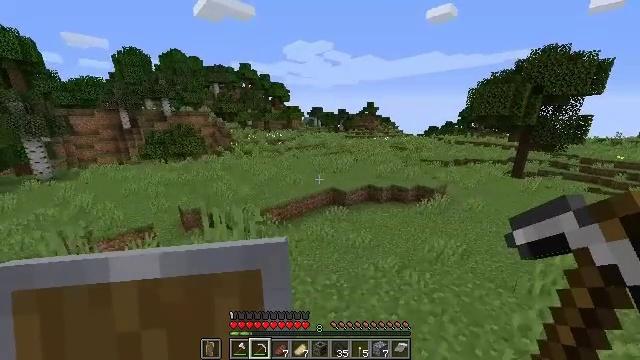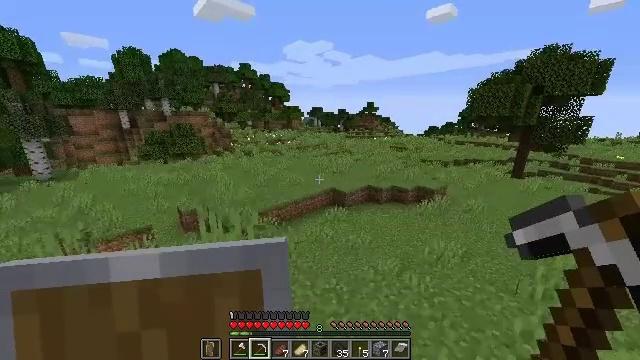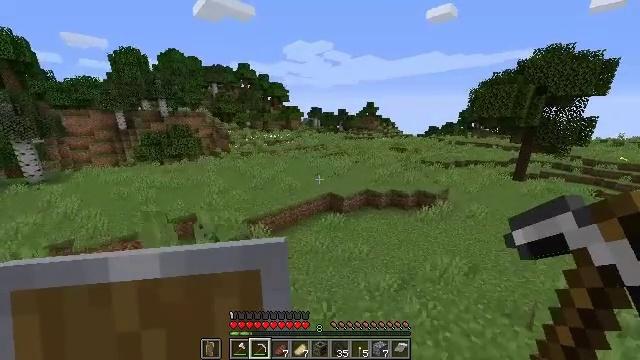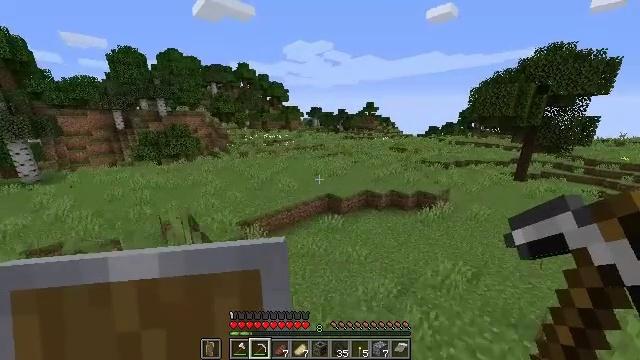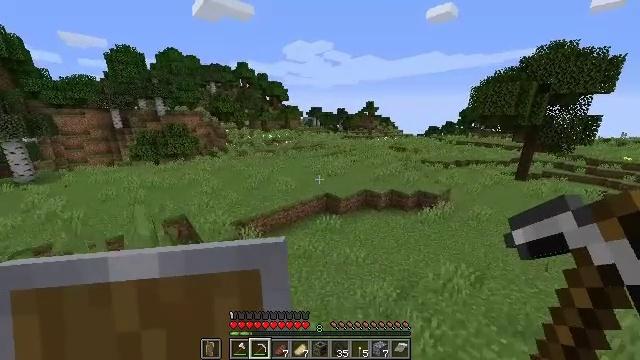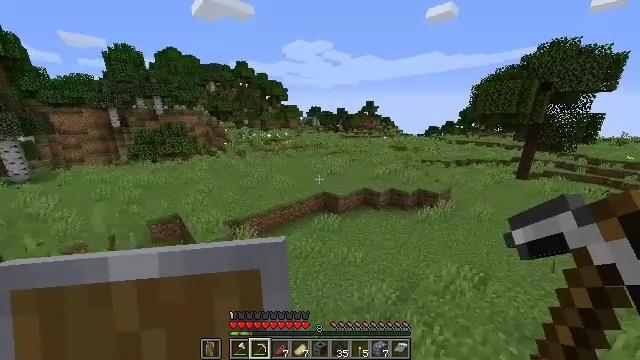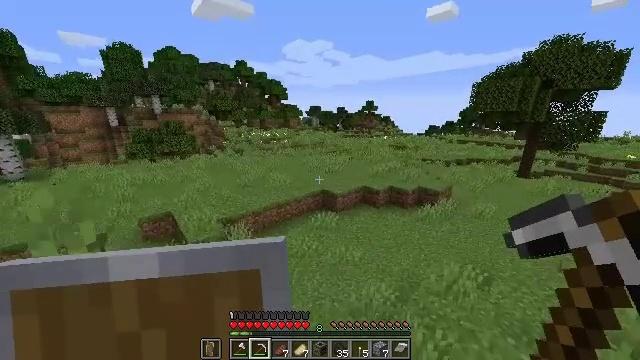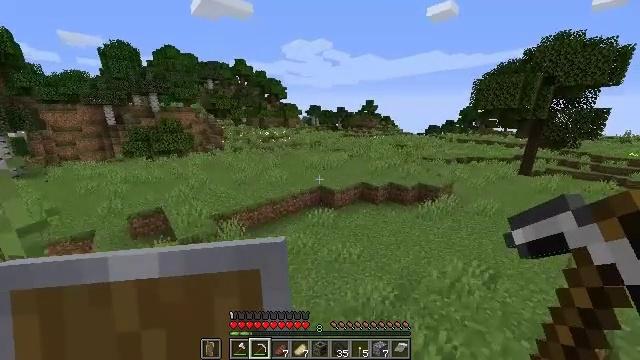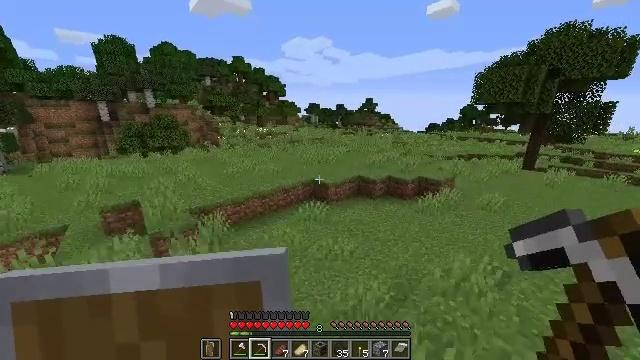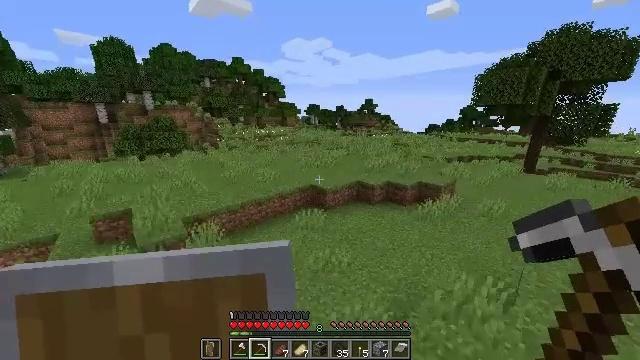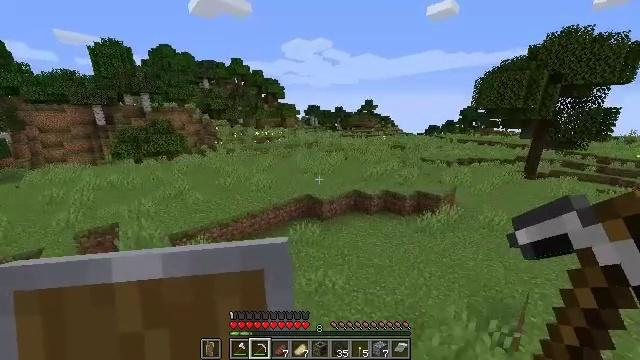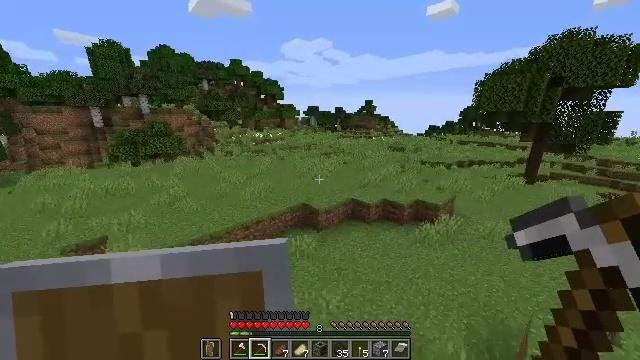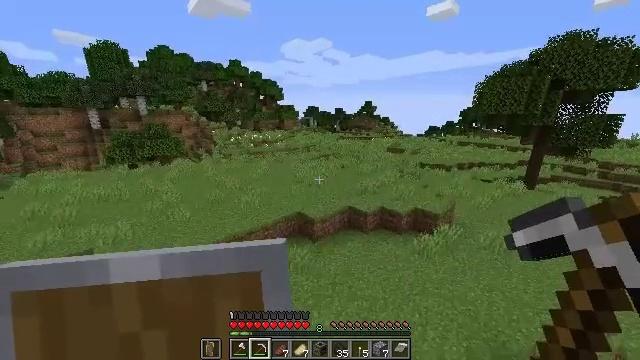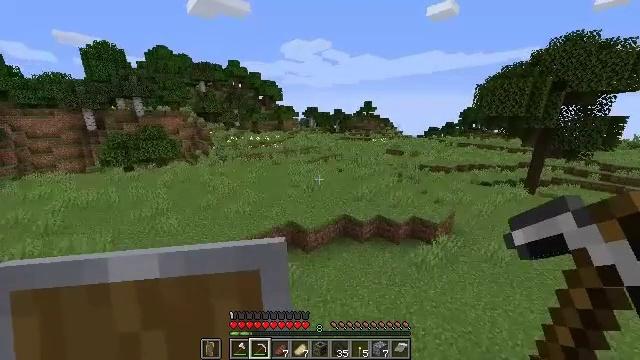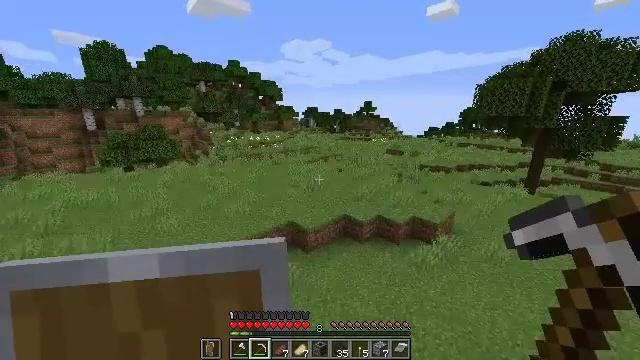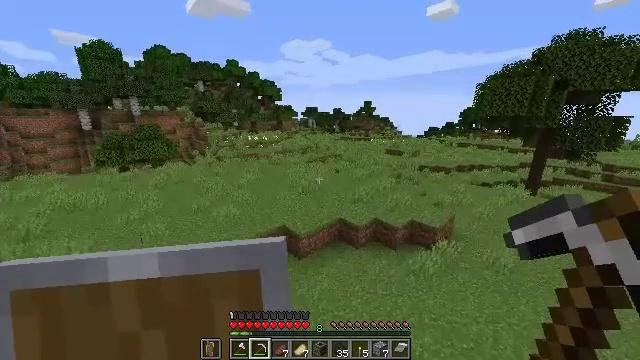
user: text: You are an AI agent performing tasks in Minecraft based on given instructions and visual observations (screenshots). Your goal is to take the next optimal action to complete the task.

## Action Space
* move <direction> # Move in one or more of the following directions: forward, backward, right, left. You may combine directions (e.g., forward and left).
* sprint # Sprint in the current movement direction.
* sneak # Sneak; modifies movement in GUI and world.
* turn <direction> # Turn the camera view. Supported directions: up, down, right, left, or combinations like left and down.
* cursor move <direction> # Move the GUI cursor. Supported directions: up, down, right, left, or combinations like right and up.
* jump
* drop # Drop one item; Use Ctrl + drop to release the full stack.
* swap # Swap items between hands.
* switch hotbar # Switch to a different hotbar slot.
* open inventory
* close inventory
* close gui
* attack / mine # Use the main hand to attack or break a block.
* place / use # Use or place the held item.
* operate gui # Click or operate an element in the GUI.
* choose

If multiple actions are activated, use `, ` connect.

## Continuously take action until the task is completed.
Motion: motion action
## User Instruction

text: Mine oak leaves.
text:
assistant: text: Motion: move forward and move right, jump
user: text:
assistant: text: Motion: move forward and move right, jump
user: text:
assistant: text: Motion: move forward and move right, jump
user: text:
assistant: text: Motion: move forward and move right, jump
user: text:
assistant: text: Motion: move forward and move right, jump
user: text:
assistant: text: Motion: move forward and move right, jump
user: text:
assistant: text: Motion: move forward and move right, jump
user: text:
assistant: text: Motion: move forward and move right, jump
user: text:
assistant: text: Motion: move forward and move right, jump
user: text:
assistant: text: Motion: move forward and move right, jump
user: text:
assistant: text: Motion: move forward and move right, jump
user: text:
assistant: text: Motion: move forward and move right, jump
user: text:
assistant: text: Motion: move forward and move right, jump
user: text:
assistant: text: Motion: move forward and move right, jump
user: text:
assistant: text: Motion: move forward and move right, jump
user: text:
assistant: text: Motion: move forward, jump
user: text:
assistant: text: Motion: move forward, jump
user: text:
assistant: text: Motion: move forward, jump
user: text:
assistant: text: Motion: move forward, jump
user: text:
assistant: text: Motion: move forward, jump
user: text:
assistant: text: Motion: move forward, jump
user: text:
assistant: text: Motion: move forward, jump
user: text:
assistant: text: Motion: move forward, jump
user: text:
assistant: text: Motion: move forward
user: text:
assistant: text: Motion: move forward
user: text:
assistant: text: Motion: move forward
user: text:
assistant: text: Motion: move forward
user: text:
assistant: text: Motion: move forward
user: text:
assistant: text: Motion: move forward
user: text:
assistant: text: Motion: move forward